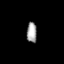
Tissue: lung
Cell type: Endothelial cells
Senescence score: 0.6343
Nuclear area (px): 203
Mean DAPI intensity: 160.502